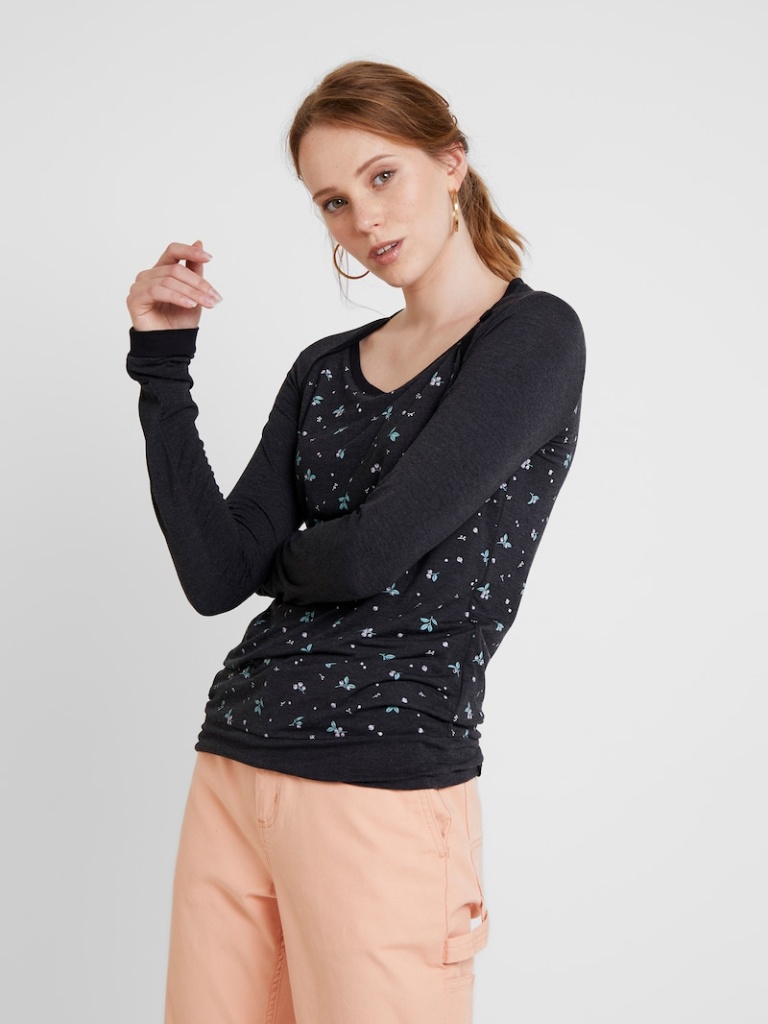
cotton tight a long-sleeved with the sleeves down hip length Untucked crew sweater